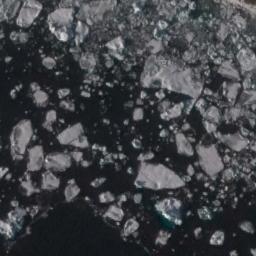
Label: sea_ice